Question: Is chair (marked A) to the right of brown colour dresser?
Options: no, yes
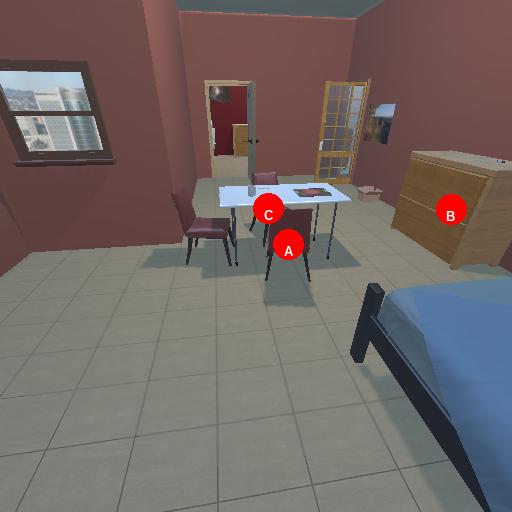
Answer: no